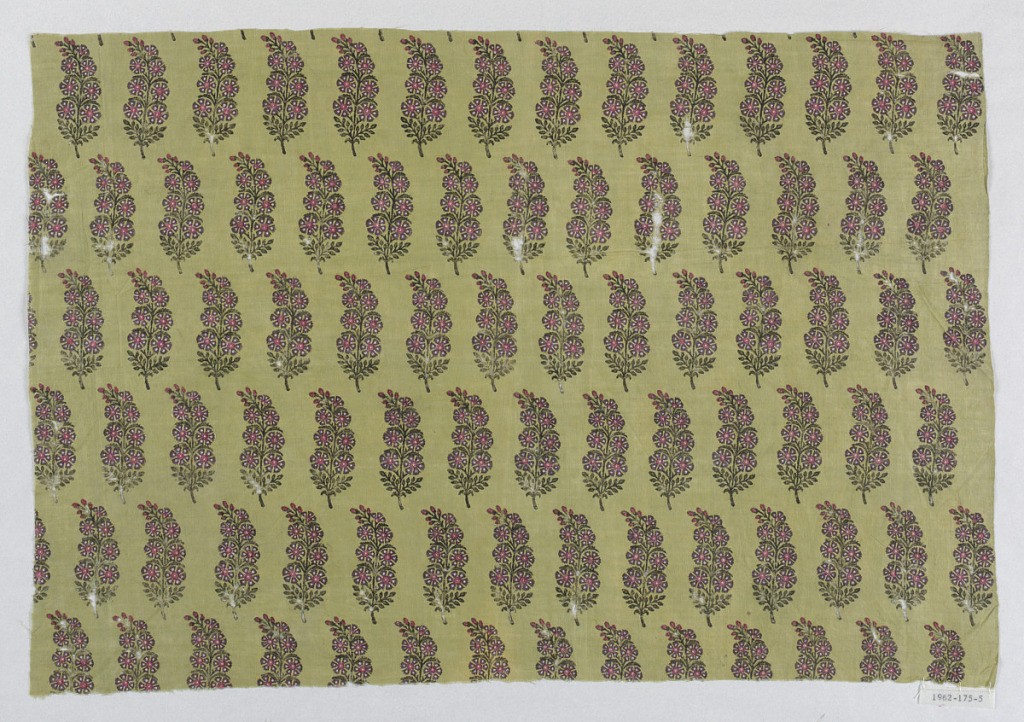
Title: Textile
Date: late 18th–early 19th century
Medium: cotton Technique: block printed
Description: Fragment of block printed cotton in red, purple and dark green on yellow-green background. Allover pattern of stylized floral branch.